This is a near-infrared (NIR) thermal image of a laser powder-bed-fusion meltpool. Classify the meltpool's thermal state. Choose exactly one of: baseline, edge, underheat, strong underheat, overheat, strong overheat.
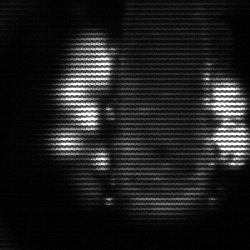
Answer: strong underheat